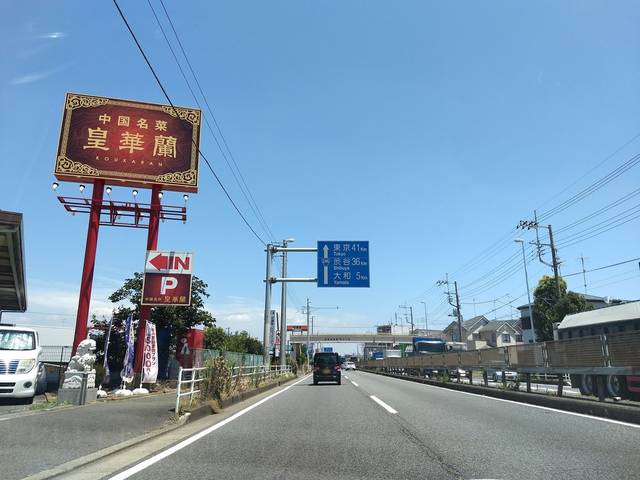
Region: Japan
Coordinates: 35.472, 139.412